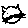
Label: cat